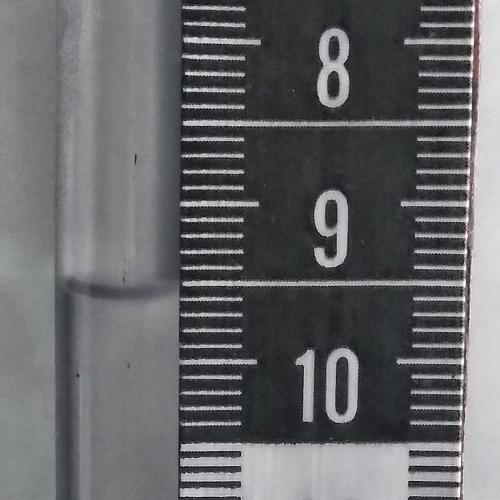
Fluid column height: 9.6 cm